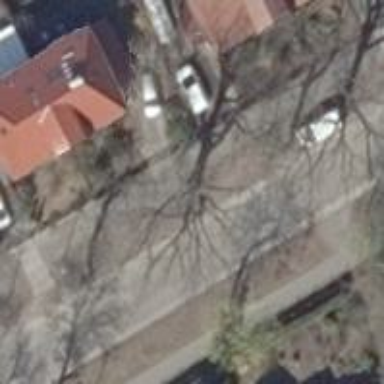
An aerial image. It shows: Sidewalk along the footway.